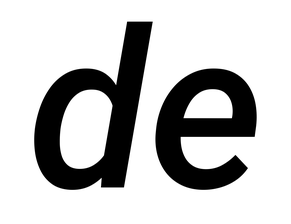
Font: Roboto-Italic_Medium_Italic